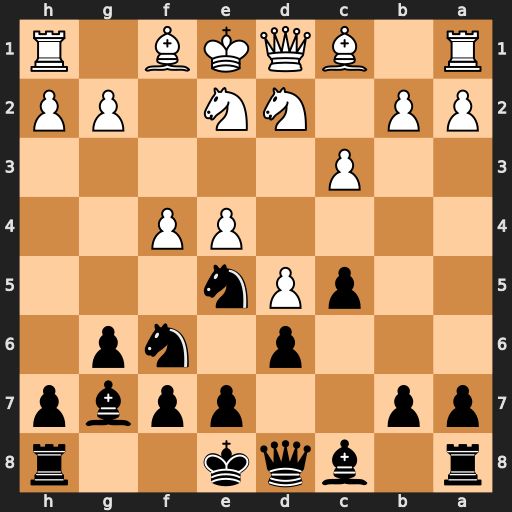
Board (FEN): r1bqk2r/pp2ppbp/3p1np1/2pPn3/4PP2/2P5/PP1NN1PP/R1BQKB1R
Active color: b
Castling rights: KQkq
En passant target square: -
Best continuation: Nd3#